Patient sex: M
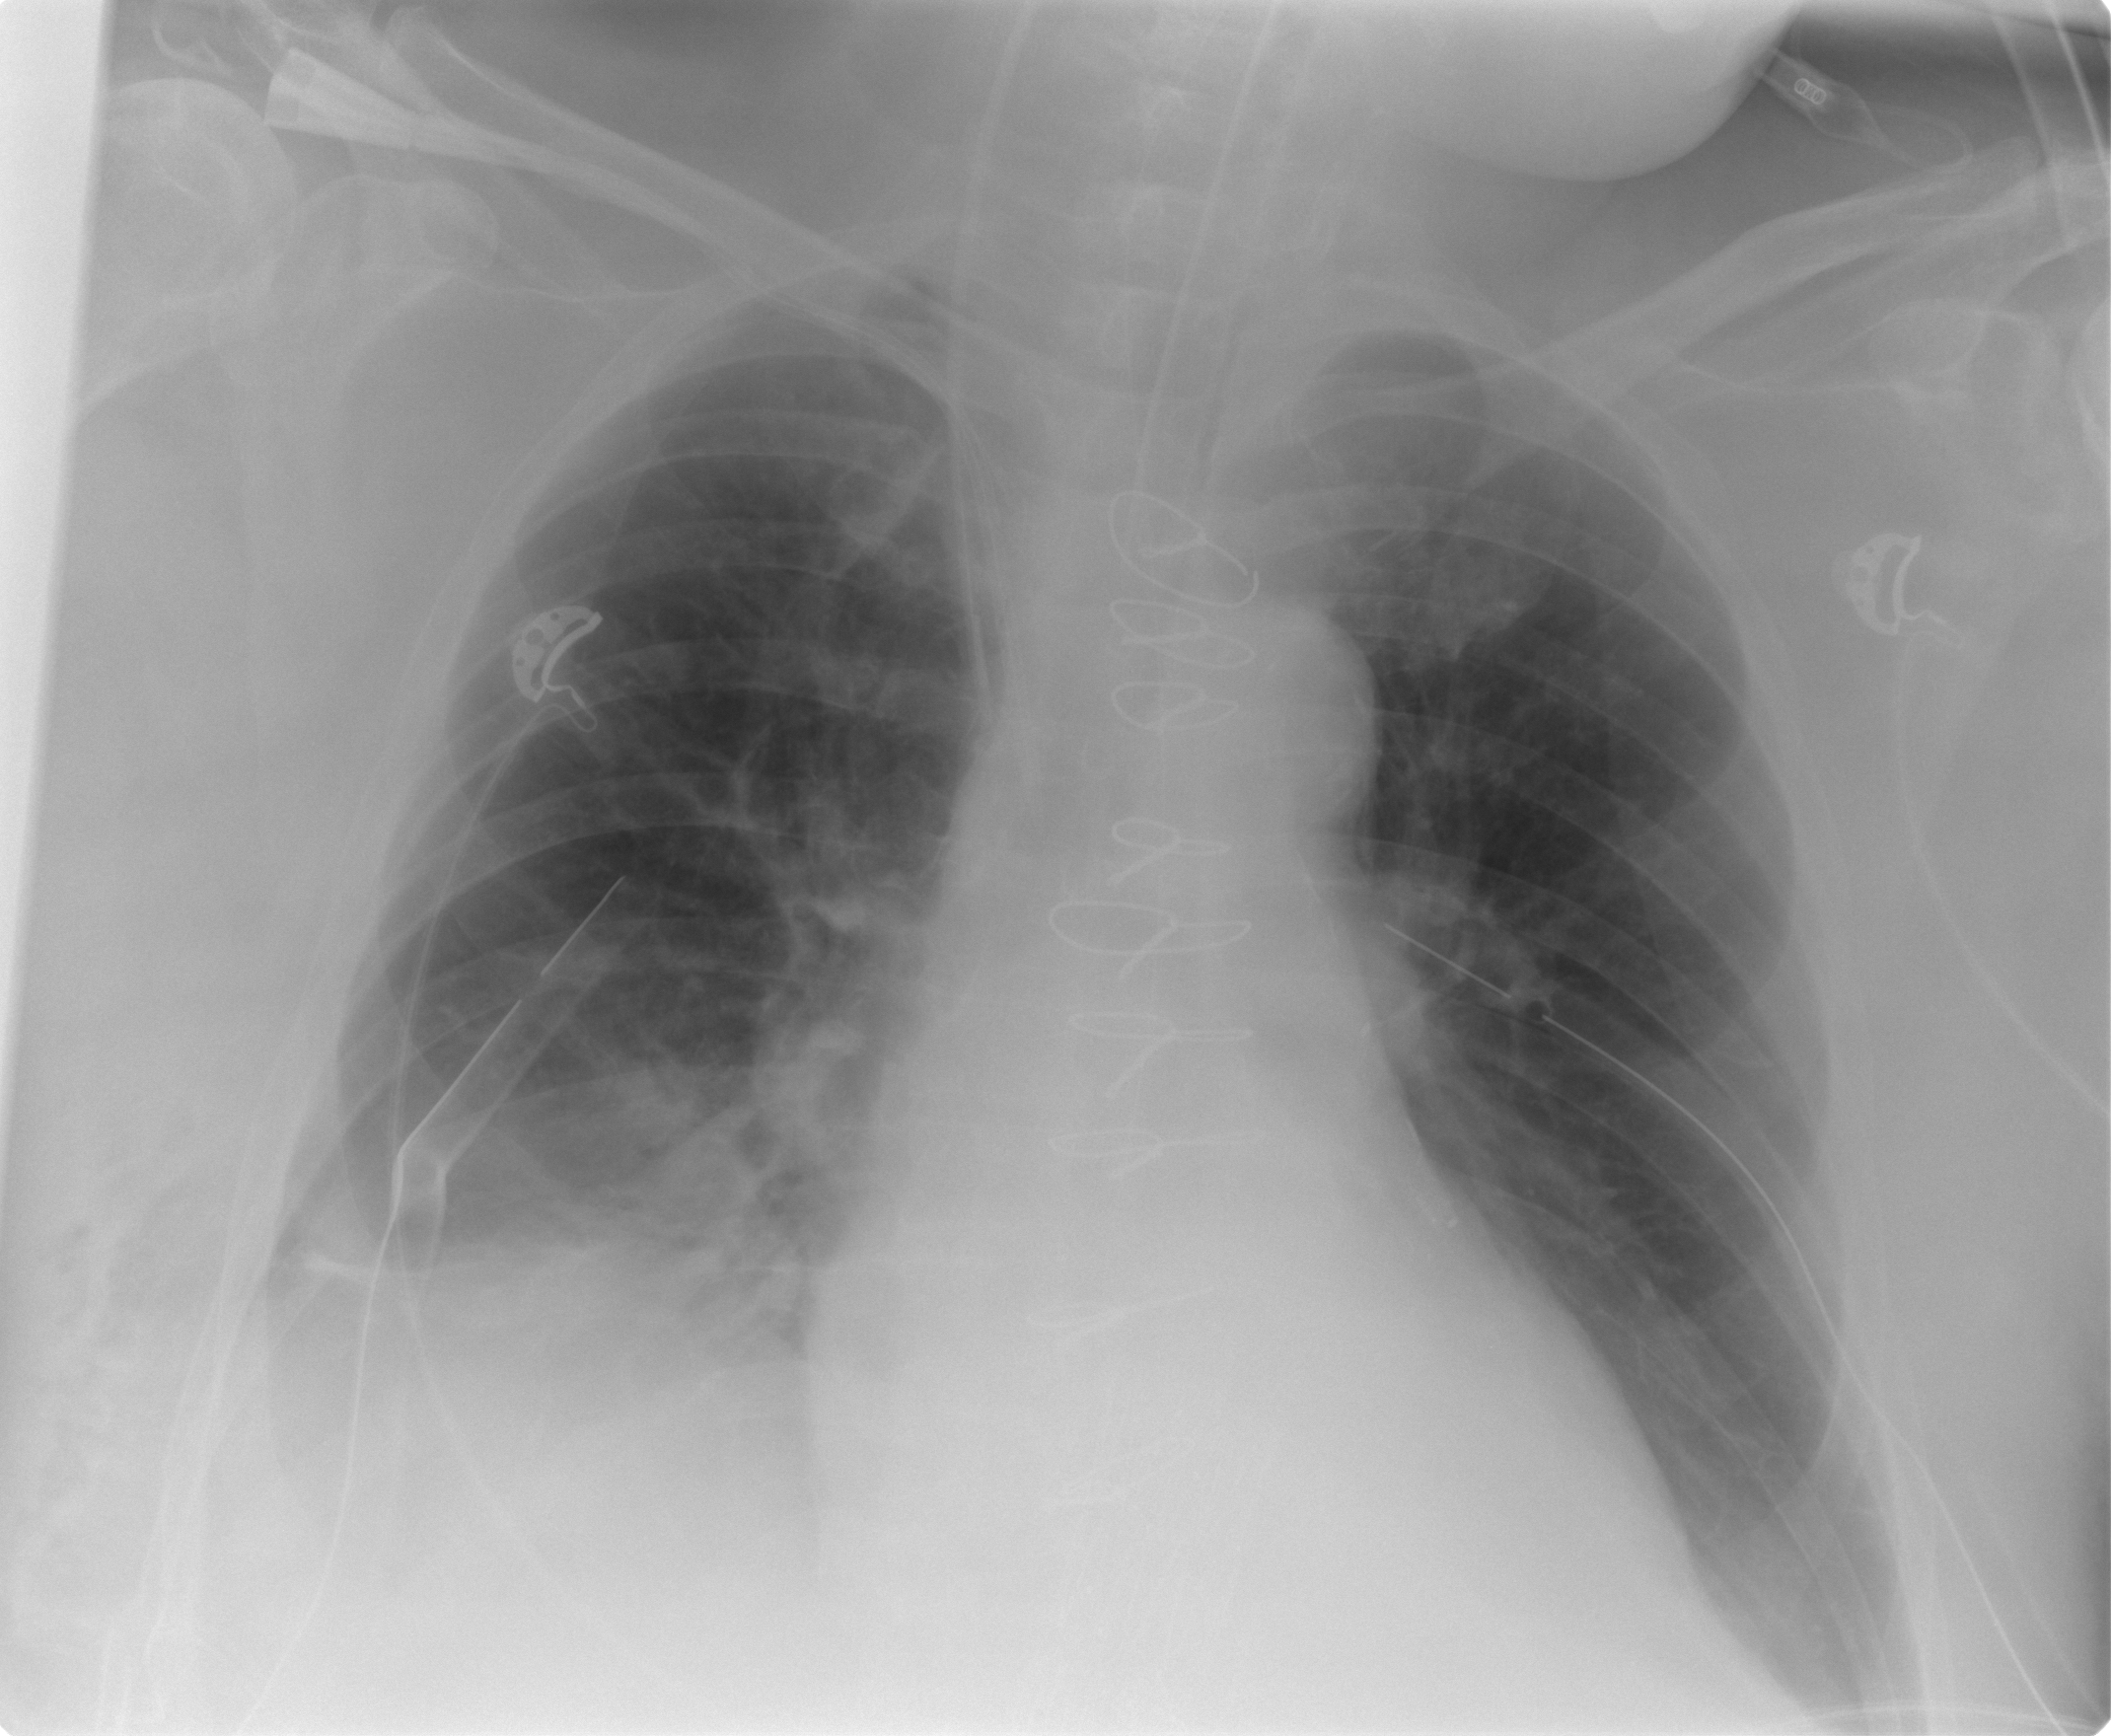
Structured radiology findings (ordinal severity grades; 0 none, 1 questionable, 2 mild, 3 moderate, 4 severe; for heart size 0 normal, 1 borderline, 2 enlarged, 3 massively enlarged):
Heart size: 2
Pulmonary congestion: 0
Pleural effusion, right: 2
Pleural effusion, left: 1
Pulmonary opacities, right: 2
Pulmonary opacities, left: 0
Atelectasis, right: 3
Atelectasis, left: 2